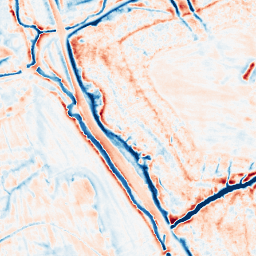
Category: edge_preserving
Decomposition family: guided
Decomposition parameters: radius: 4
eps: 0.01
Upsampling method: linear_exact
Upsampling parameters: scale: 4
Upsampling scale: 4